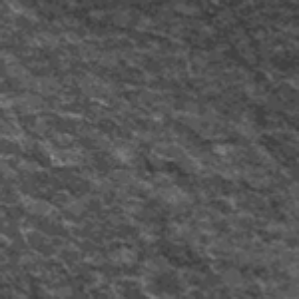
Label: frost